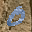
Label: 0